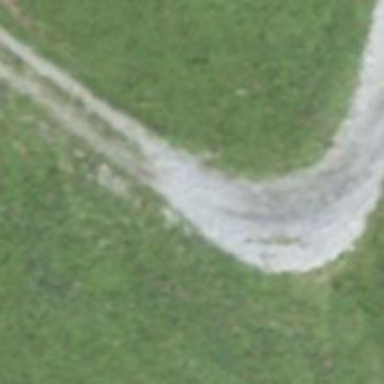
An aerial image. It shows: Track with grade 3 tracktype.